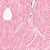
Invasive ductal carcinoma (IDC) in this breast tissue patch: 0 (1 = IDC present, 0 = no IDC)